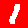
Digit: 1